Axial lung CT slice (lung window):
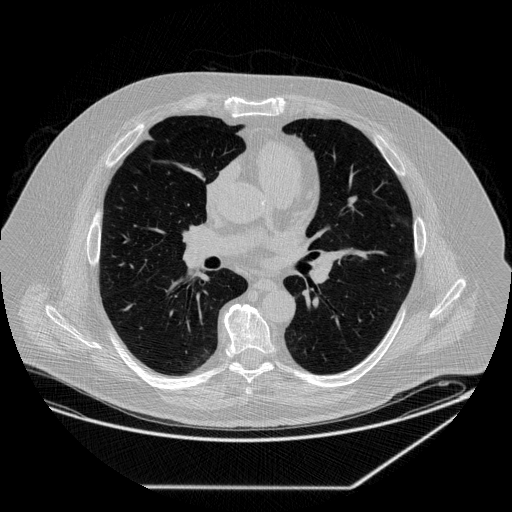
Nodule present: no